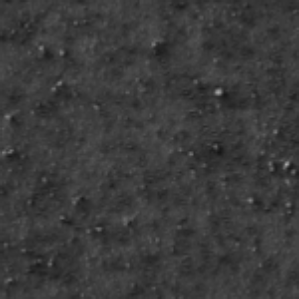
Label: frost